Here is the continuous-wavelet rendering of a rotor kit's vibration signal. Classify the rotor condition as one of: normal, misalignment, unbalance, looseness.
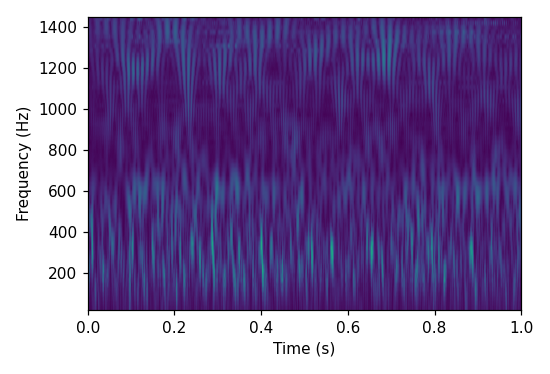
Answer: normal